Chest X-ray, PA view. Patient: 79 years old, sex F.
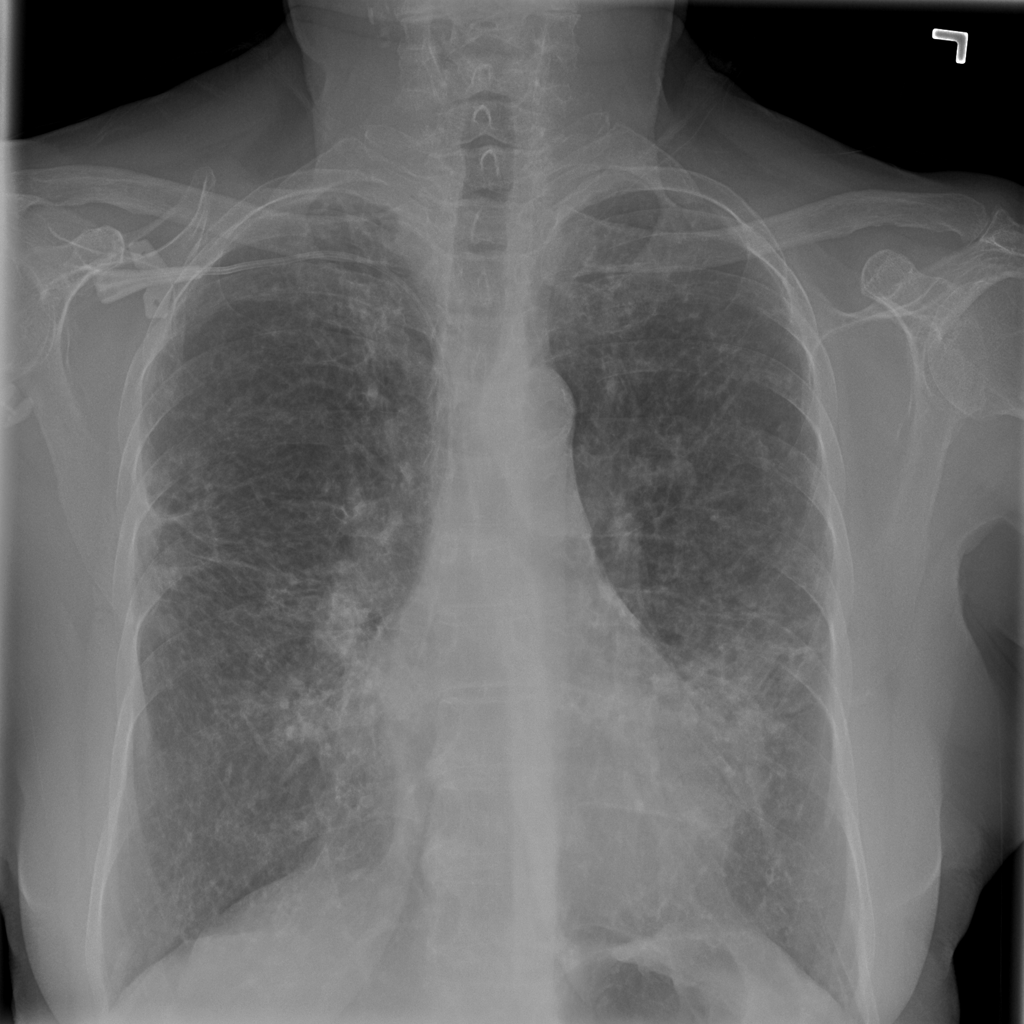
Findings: Consolidation